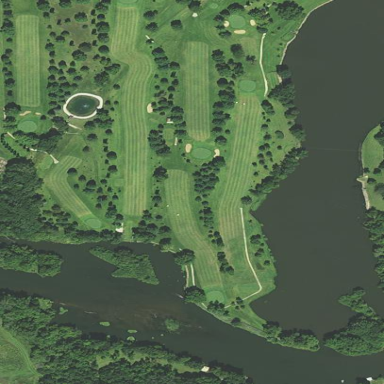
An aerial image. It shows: Golf course surrounded by greenery.